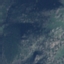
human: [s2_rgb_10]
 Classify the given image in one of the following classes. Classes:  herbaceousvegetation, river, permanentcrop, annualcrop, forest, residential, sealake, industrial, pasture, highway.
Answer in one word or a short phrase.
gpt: HerbaceousVegetation